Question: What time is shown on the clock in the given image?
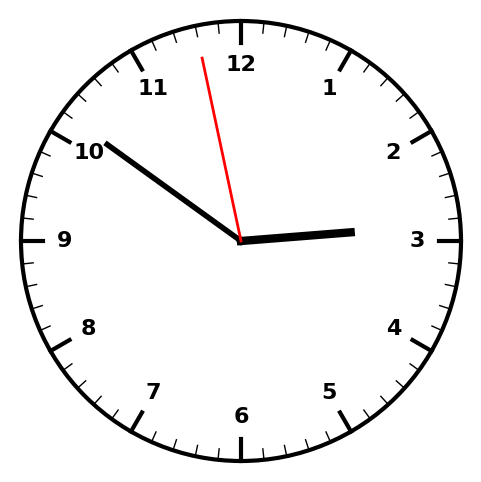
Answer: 02:50:58